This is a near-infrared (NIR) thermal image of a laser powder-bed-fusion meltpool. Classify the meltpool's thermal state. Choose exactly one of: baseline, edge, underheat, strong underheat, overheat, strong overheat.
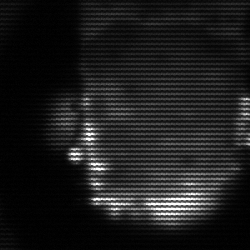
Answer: baseline